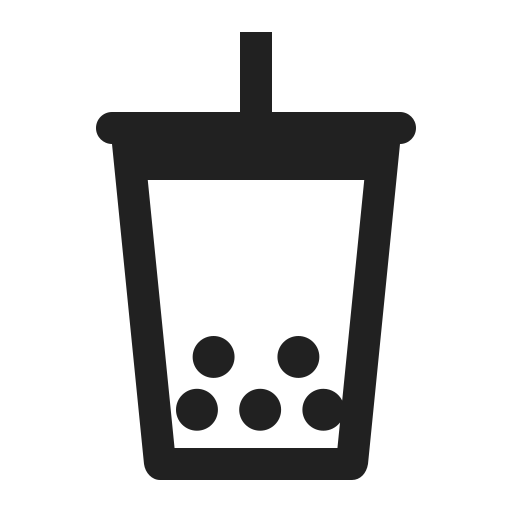
bubble tea high contrast